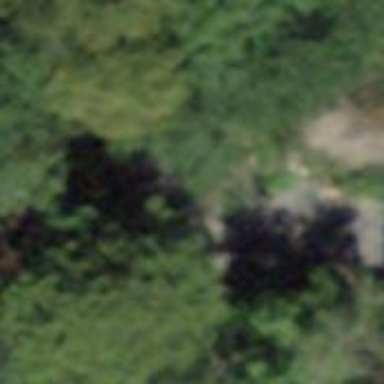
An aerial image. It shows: Bench.